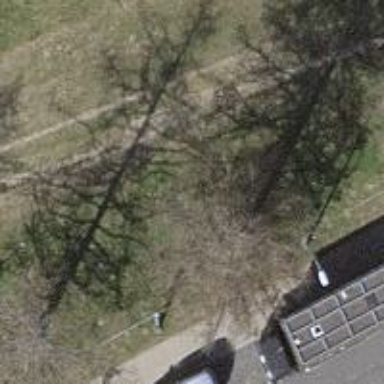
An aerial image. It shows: Deciduous needle-leaved tree.